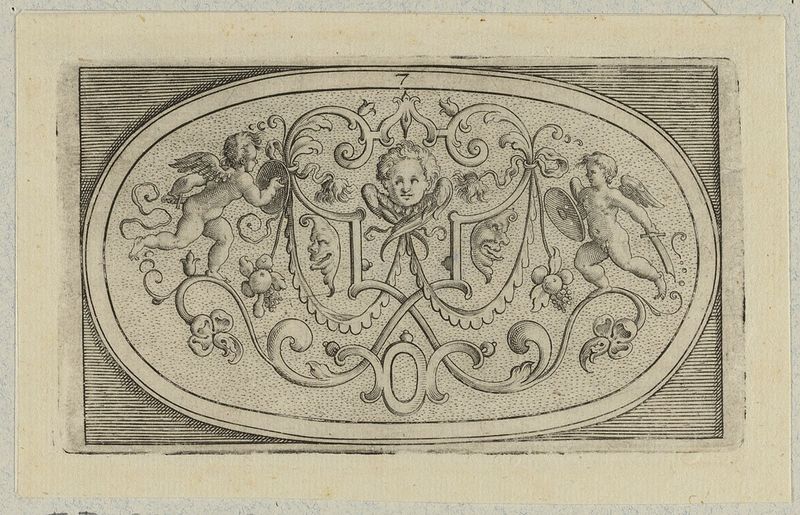
Titel: Dosendeckel mit Schweifgroteske auf gepunztem Grund, Blatt 7 aus einer Folge von Dosendeckeln
Künstler: Heinrich Ullrich
Standort: Hamburg
Institution: Museum für Kunst und Gewerbe Hamburg
Schlagwörter: renaissance, papier, grafik, graphik, ornamente, fotografie, photographie, druckgraphik, druckgrafik, stich, girlanden, putten, kupferstich, amoretten, groteske, gerippt, reproduktionen, blumengewinde, druckerzeugnisse, schweifwerk, ornamentstich, vorlageblätter, schweifgroteske